Field crop: tomato
Growth stage: 1
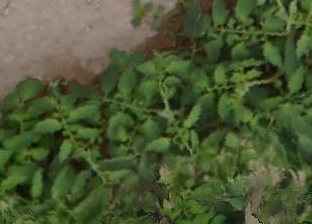
Species: tomato